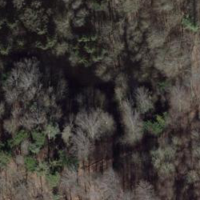
EUNIS habitat code: 41
Species observed at this site:
Aegopodium podagraria
Asplenium scolopendrium